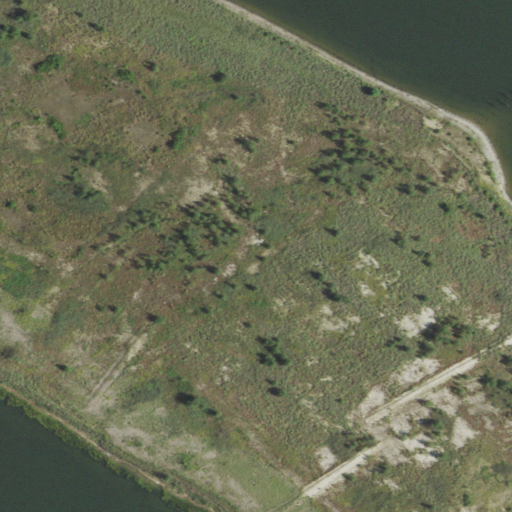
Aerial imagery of island in New York named Mau Mau Island containing grassland, open water, shrub, herbaceous wetlands, barren land, and deciduous forest